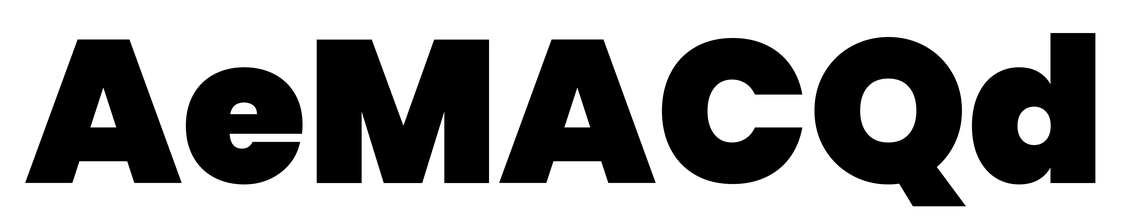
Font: Poppins-Black